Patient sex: M
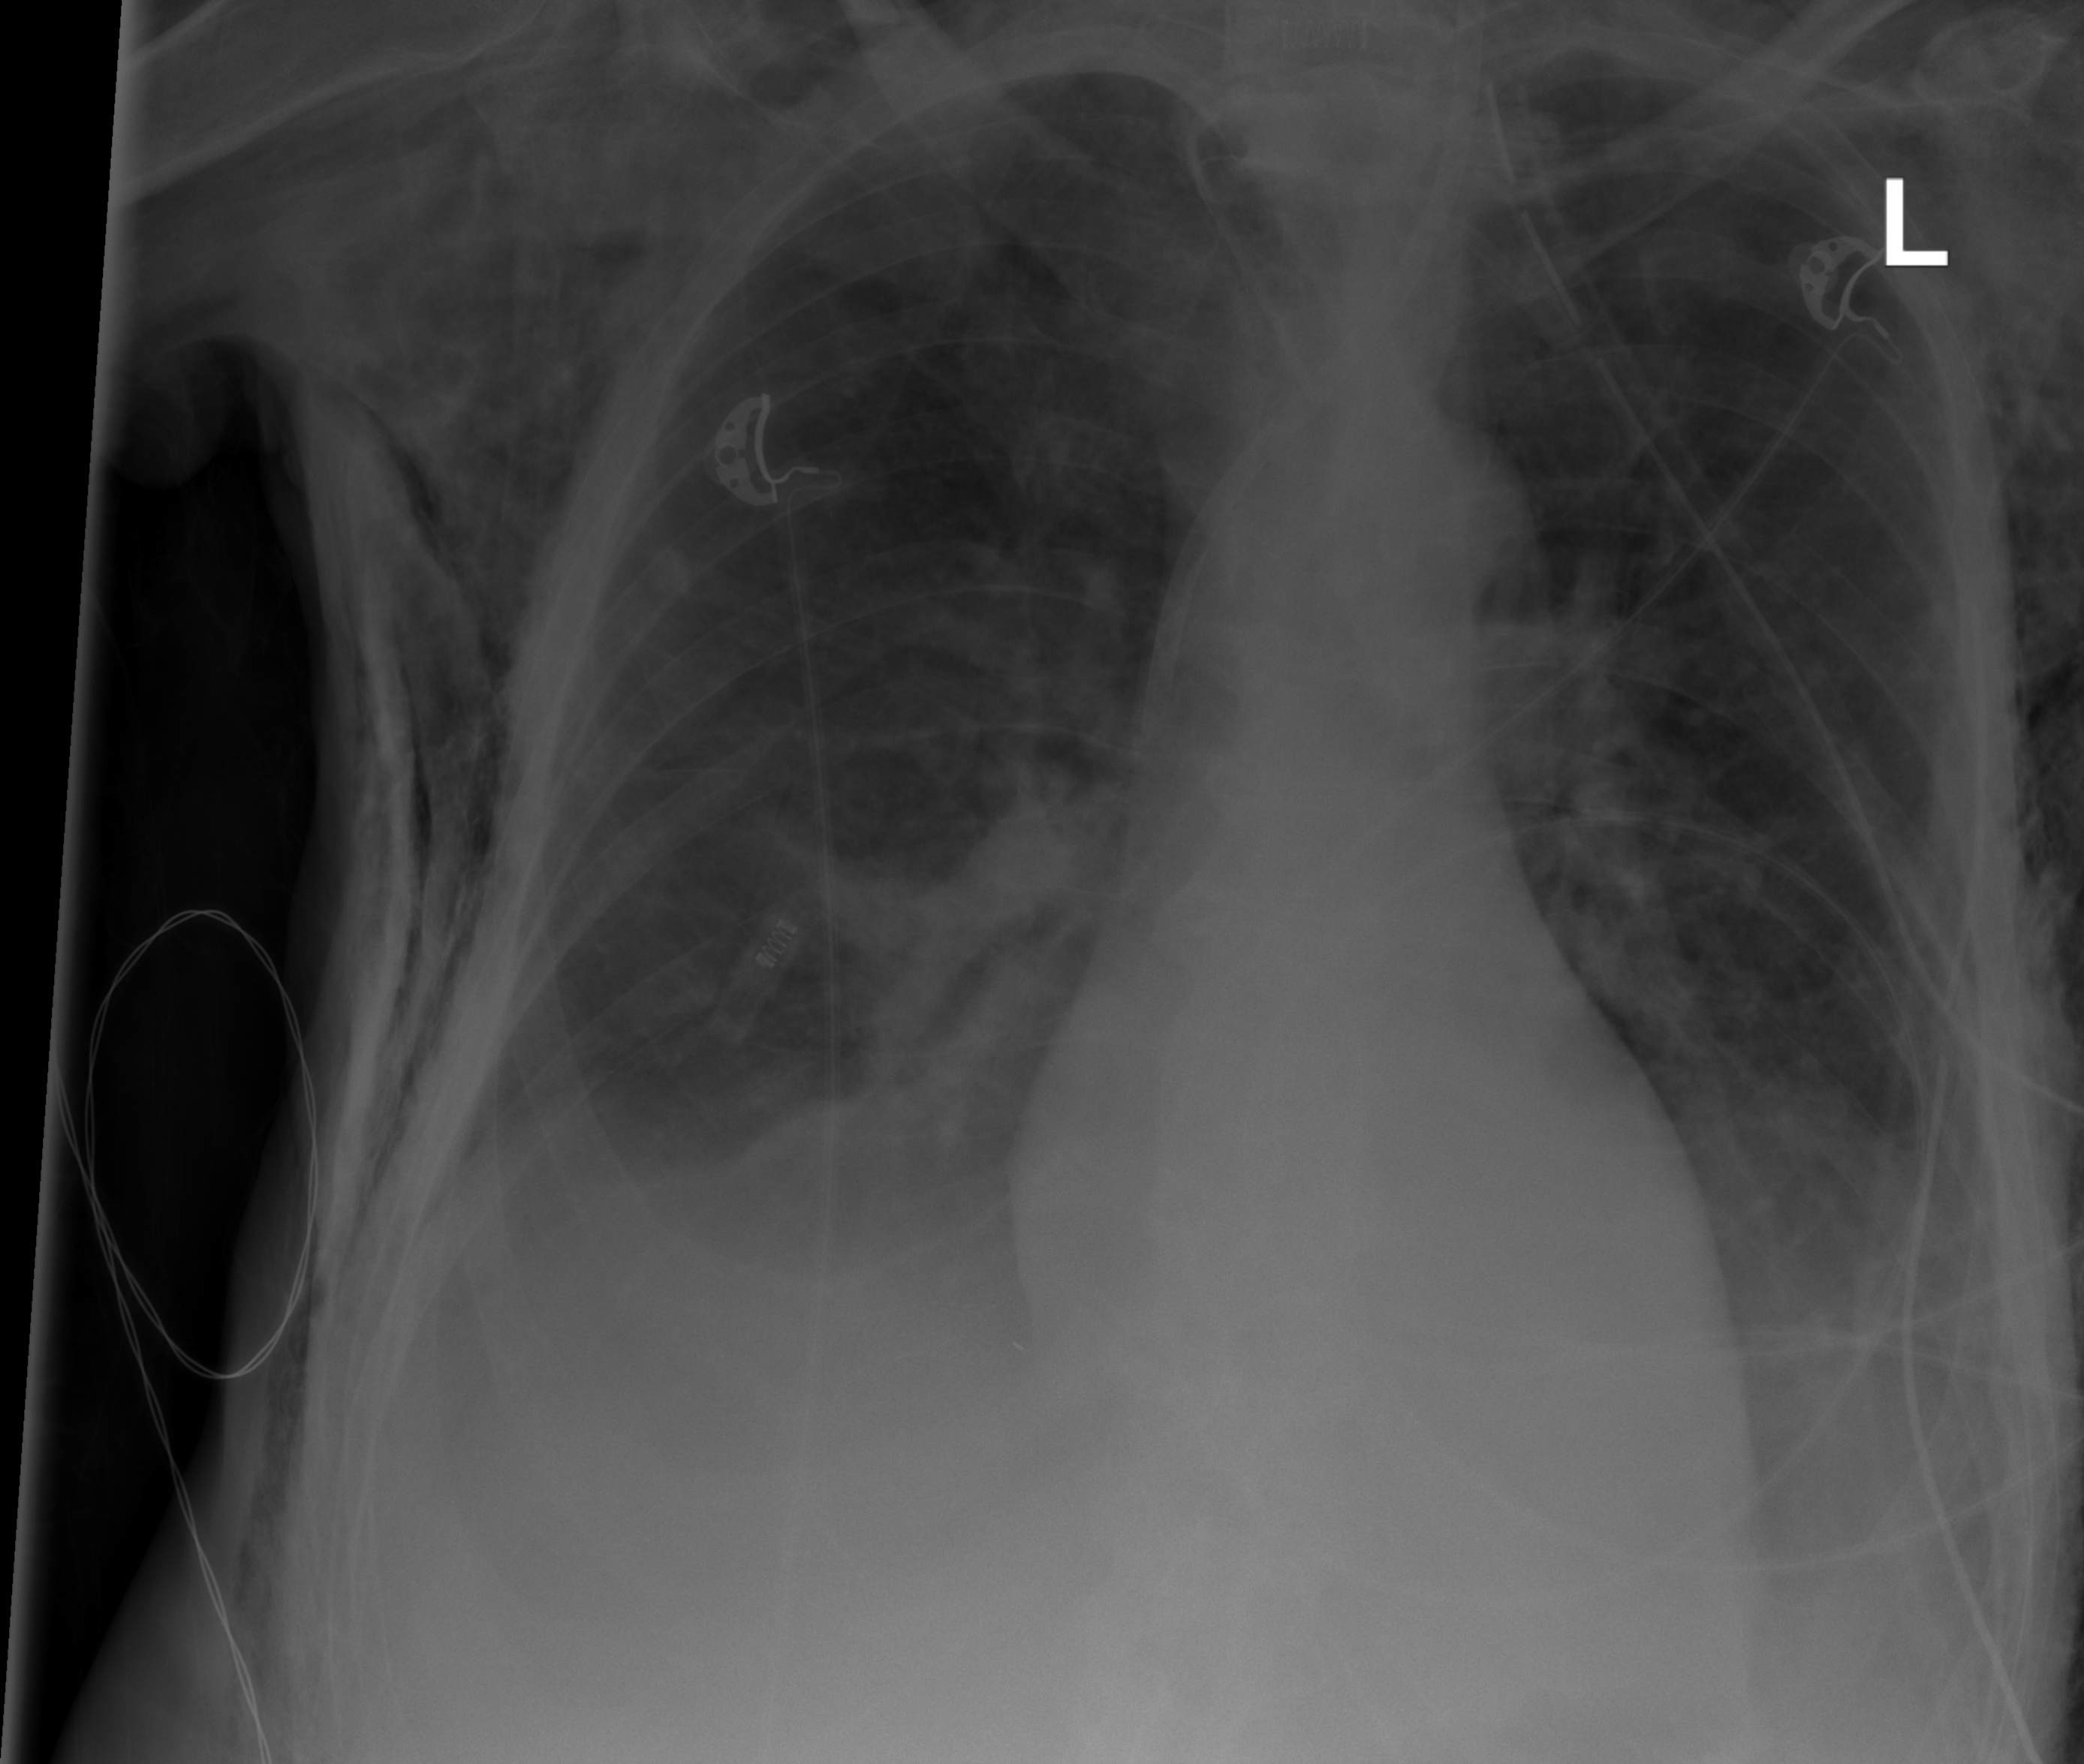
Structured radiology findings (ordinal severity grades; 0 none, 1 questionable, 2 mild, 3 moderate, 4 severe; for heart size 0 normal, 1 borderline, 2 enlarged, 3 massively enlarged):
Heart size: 0
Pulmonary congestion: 2
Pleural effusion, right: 3
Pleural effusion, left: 1
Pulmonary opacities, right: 2
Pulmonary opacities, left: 2
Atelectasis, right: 2
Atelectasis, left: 2